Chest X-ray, AP view. Patient: 25 years old, sex F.
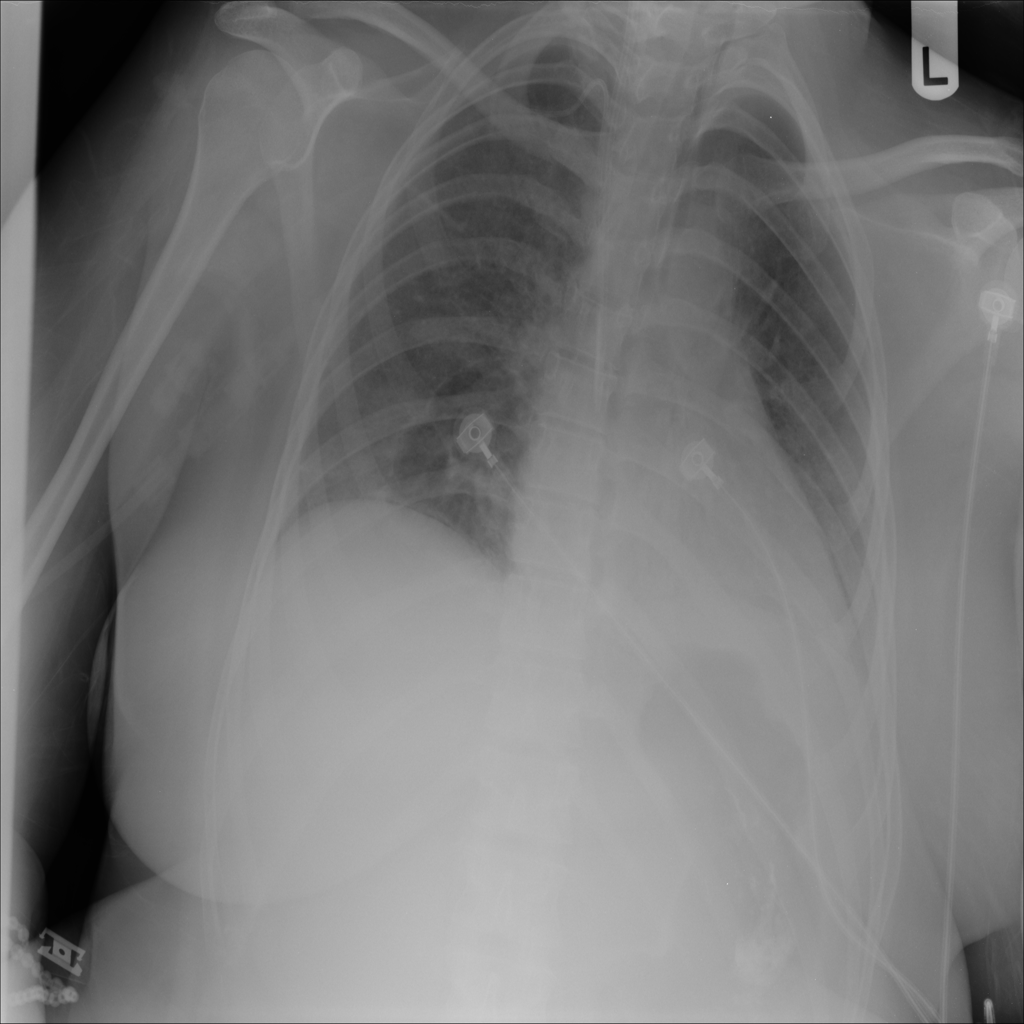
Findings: Infiltration